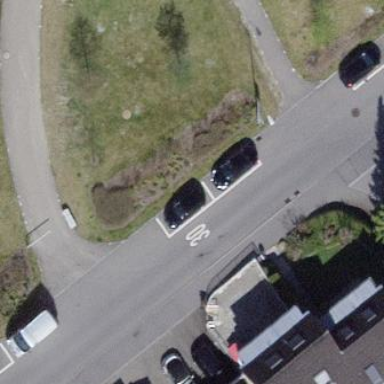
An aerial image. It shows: Parking lane area.